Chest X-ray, PA view. Patient: 61 years old, sex F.
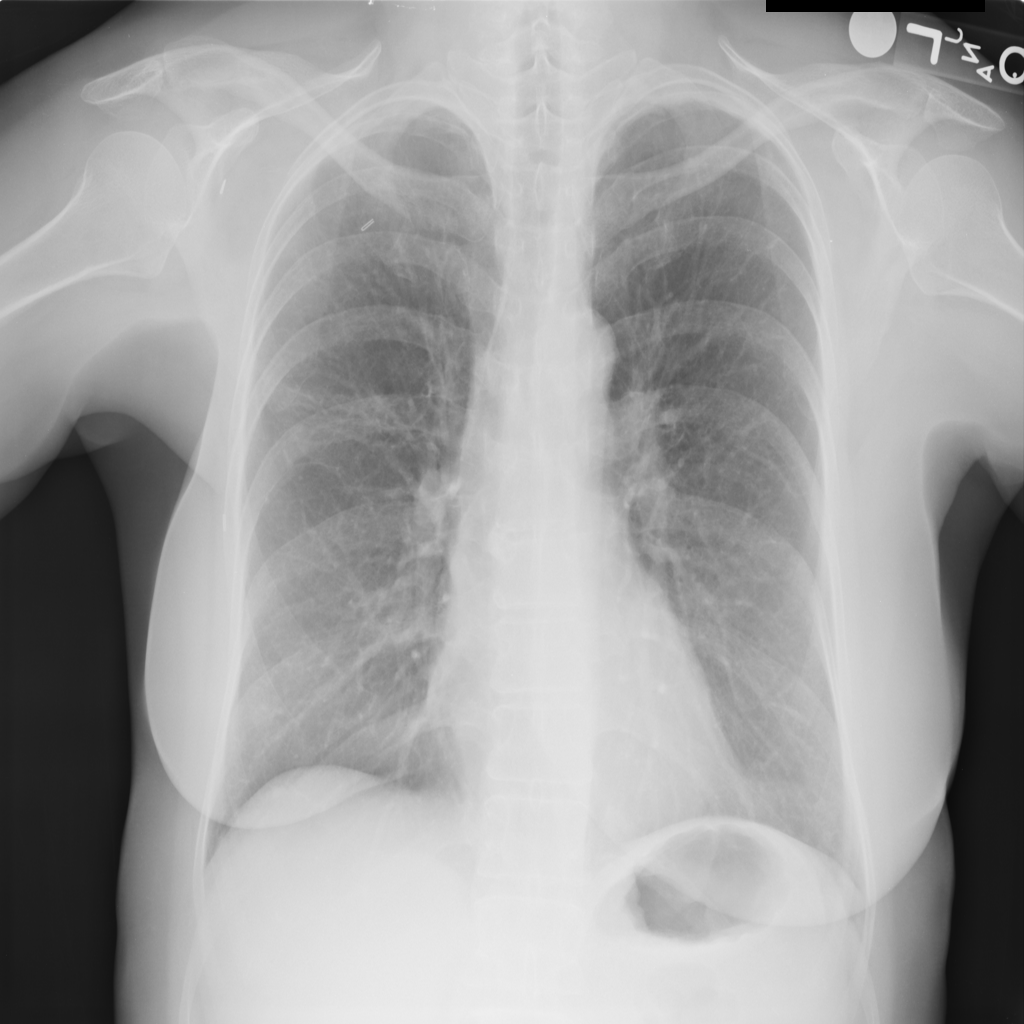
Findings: No Finding